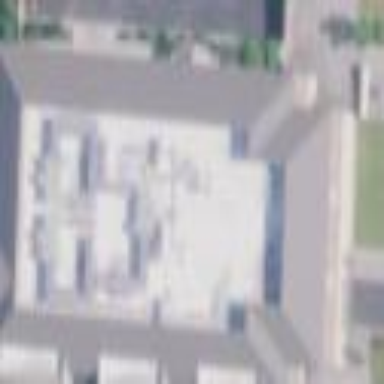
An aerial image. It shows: Courthouse building.